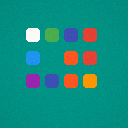
Screen state: on